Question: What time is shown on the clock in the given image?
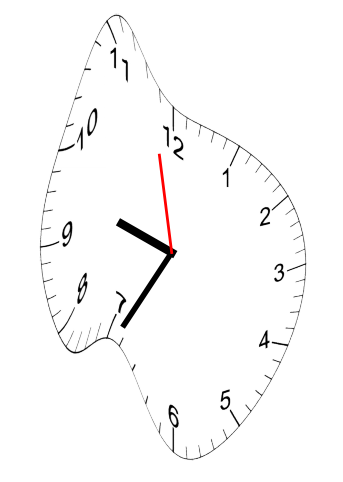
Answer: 09:34:58